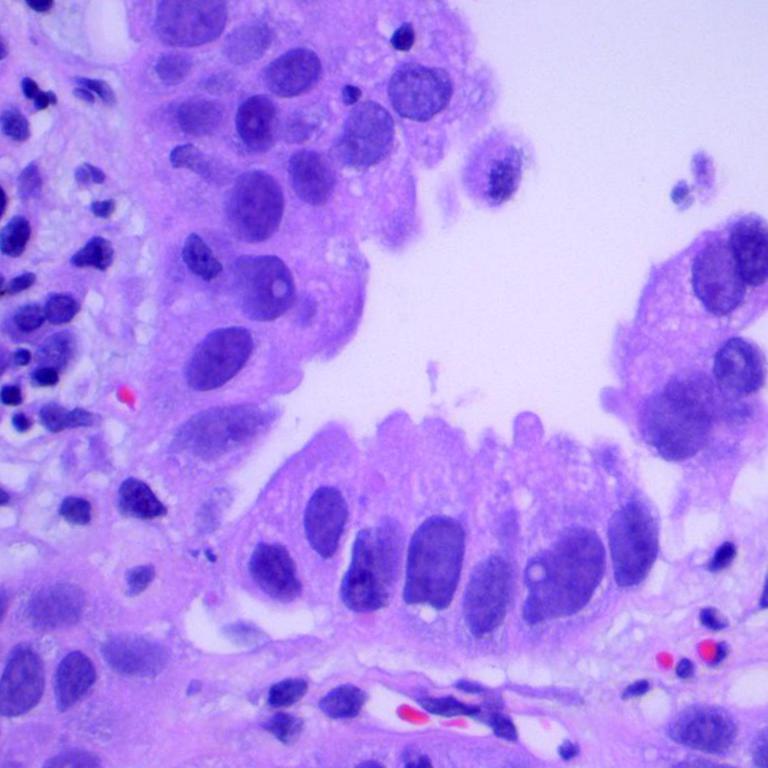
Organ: lung
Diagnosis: adenocarcinomas